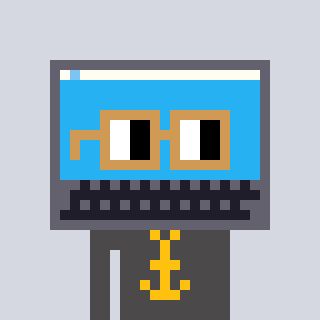
a pixel art character with square brown glasses, a laptop-shaped head and a grayscale-colored body on a cool background